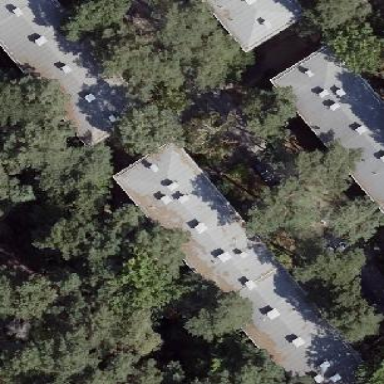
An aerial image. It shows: Building with apartments and flat roof.